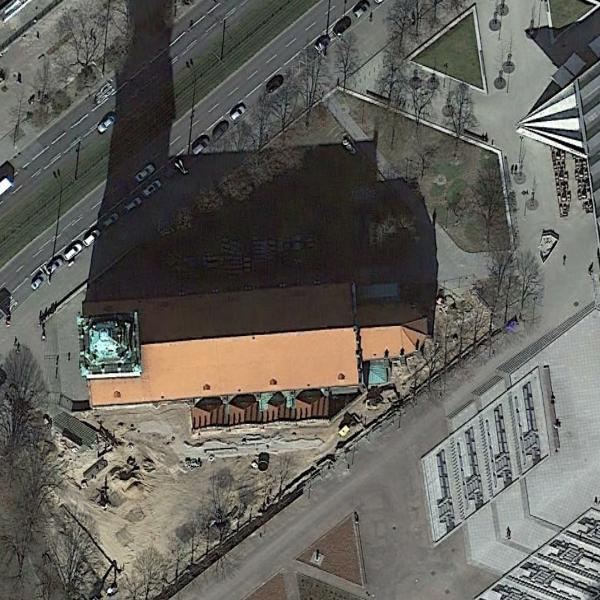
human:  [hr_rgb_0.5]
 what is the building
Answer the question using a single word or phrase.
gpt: church